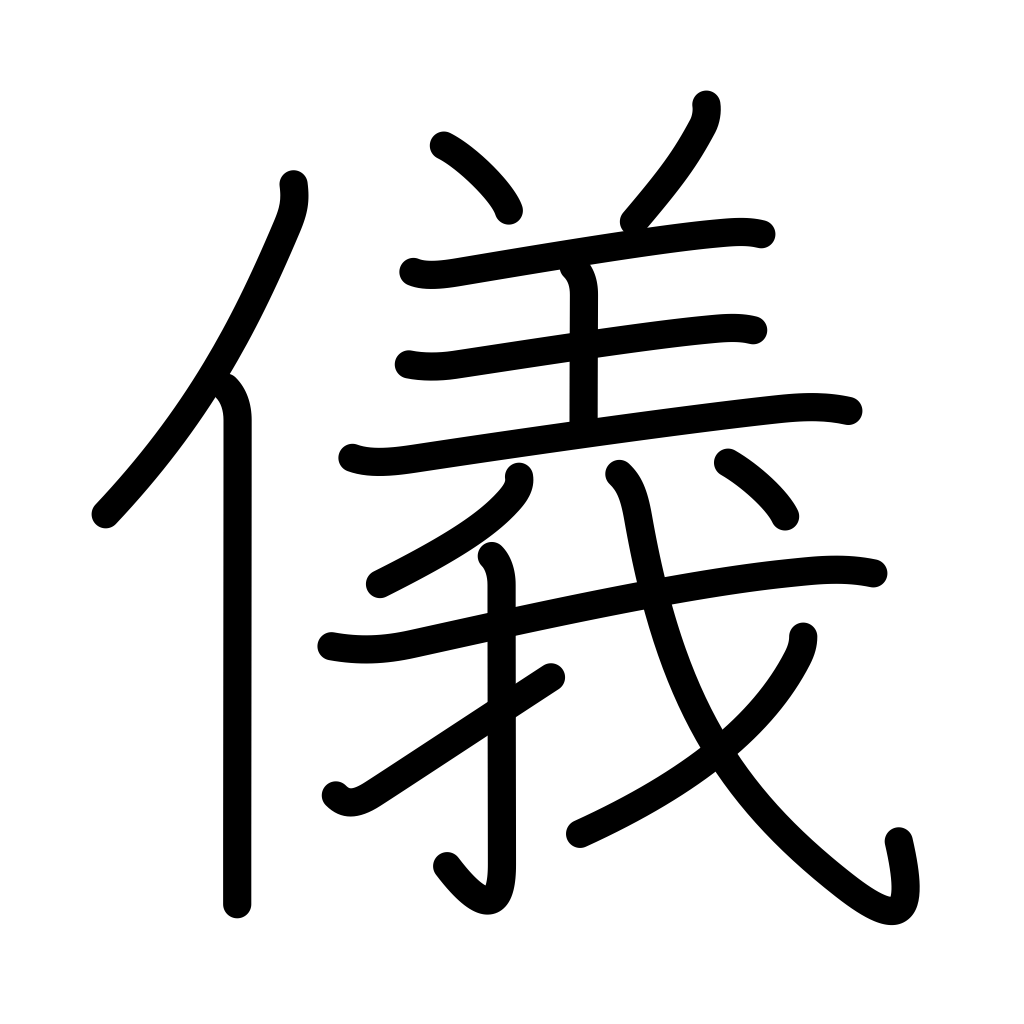
Meaning: ceremony, rule, affair, case, a matter